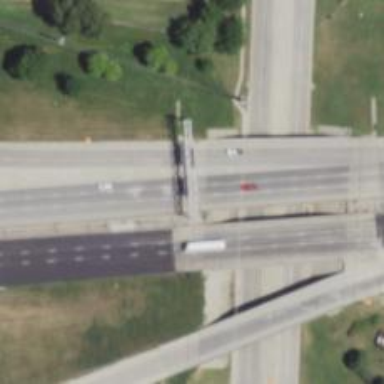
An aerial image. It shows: Asphalt bridge crossing motorway expressway.